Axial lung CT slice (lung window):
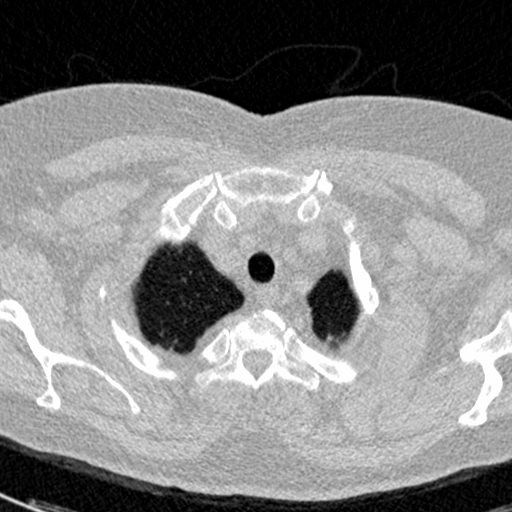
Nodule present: no